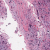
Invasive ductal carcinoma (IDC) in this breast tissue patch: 1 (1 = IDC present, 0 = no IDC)